Interaction volume radius: 10 \u00c5
Interaction volume height: 15 \u00c5
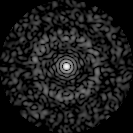
Disorder parameter: 0.8518